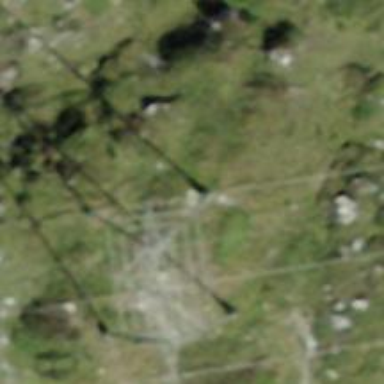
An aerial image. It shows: Power tower.